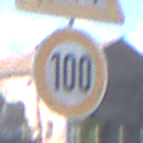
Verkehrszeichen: Geschwindigkeit100
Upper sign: Stau
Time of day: MorningAfternoon
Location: Outdoor (Suburban)
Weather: PartlyCloudy
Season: NotSpecified
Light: Natural